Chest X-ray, PA view. Patient: 50 years old, sex M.
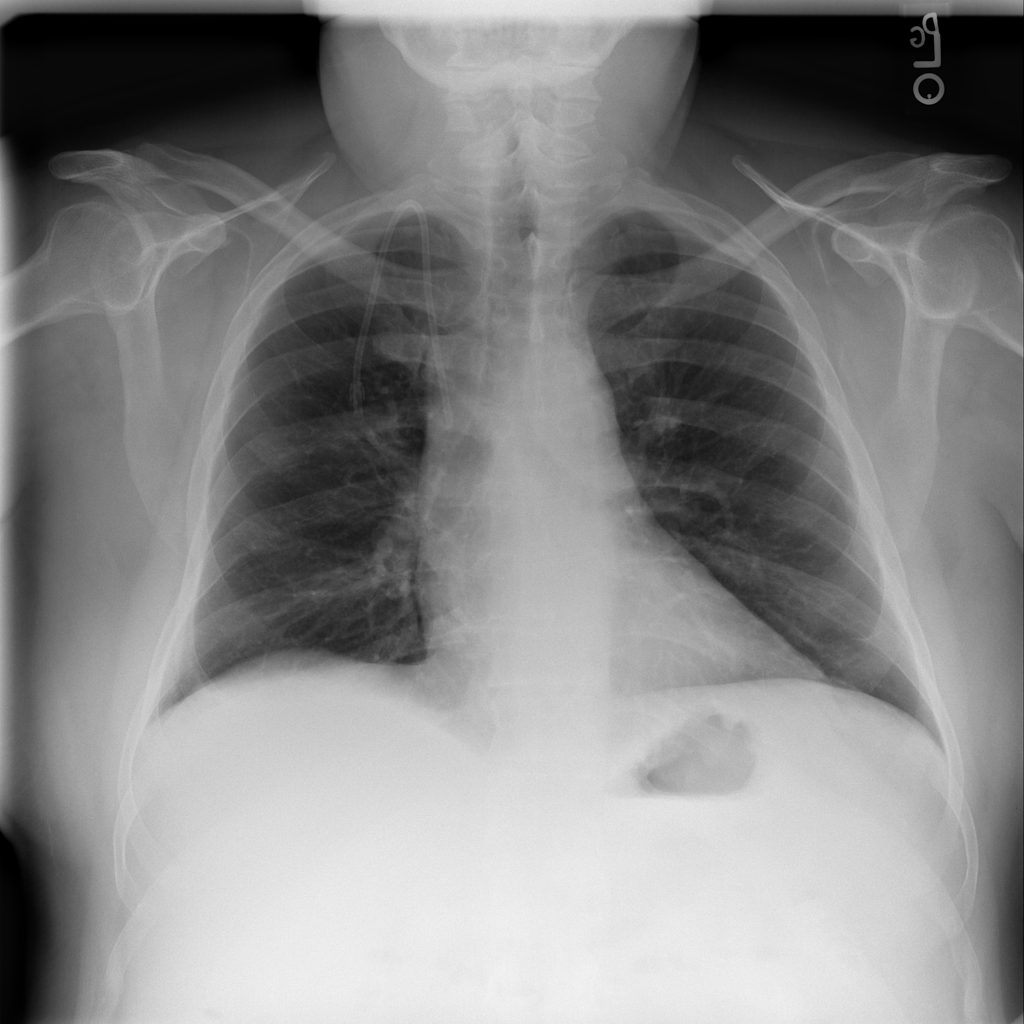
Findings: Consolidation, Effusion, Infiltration